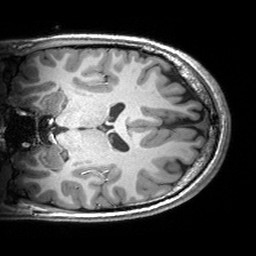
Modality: T1w
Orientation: coronal
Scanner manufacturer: siemens
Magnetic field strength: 3 T
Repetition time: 2.53 s
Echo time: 0.00299 s